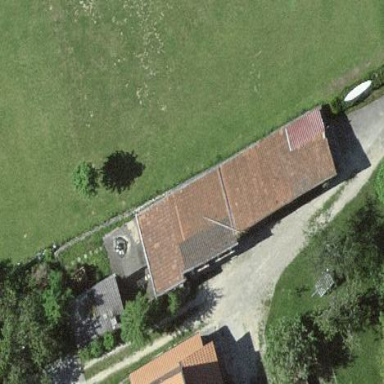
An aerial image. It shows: Garage.